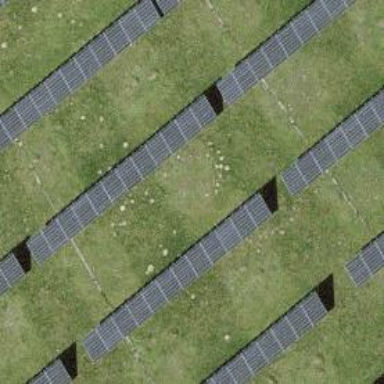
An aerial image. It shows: Solar power generator using photovoltaic panels.